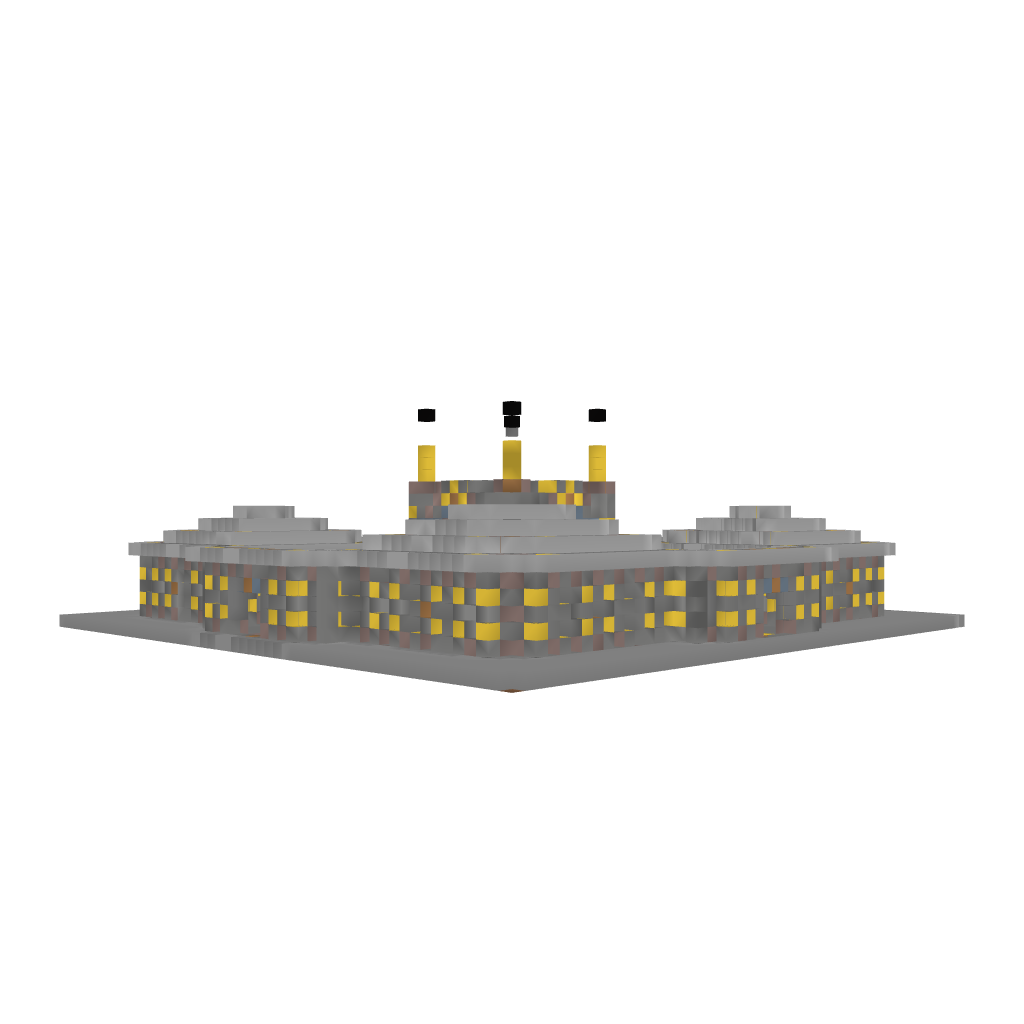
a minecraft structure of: Server Spawn Collection (6 Spawns!)